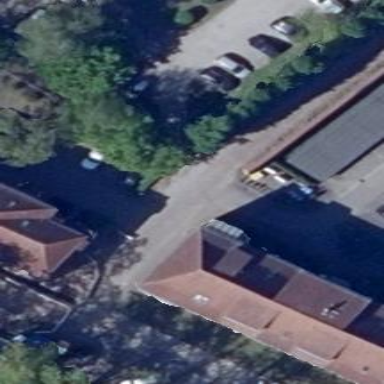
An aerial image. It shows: Concrete parking area.